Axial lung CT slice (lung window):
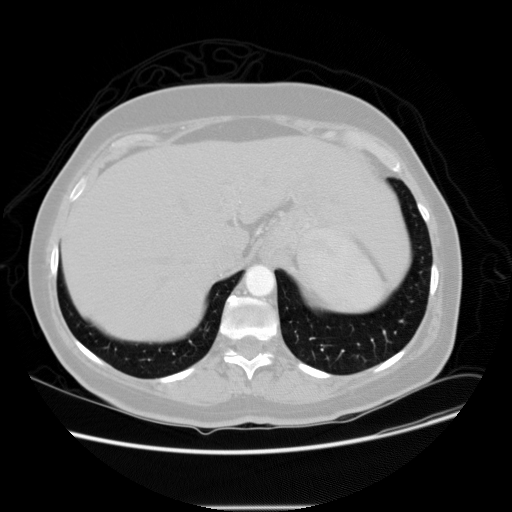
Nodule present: no